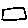
Label: square